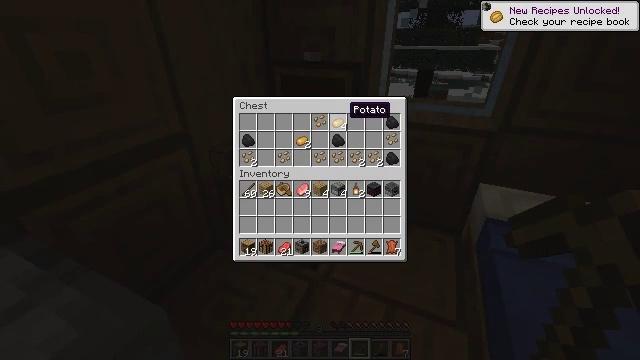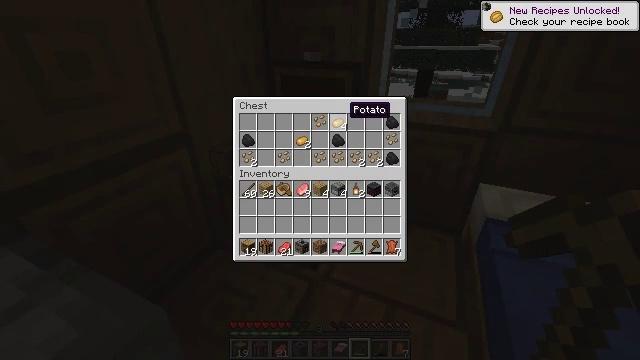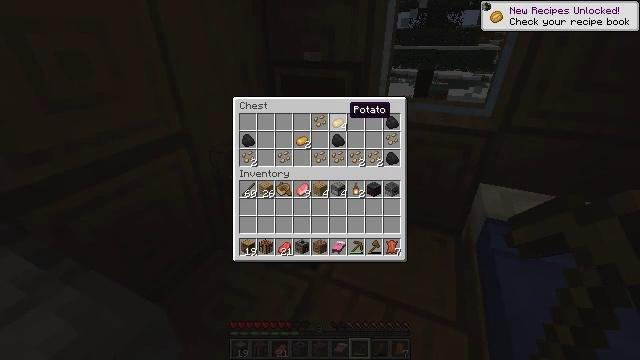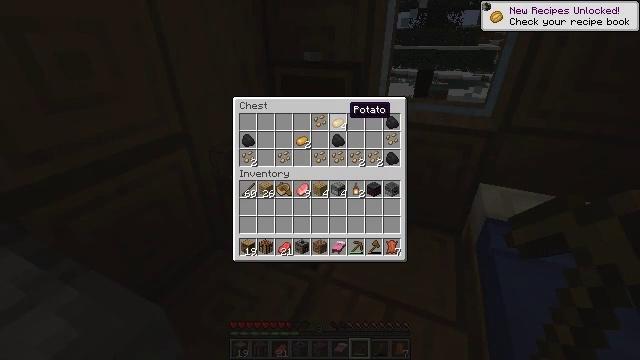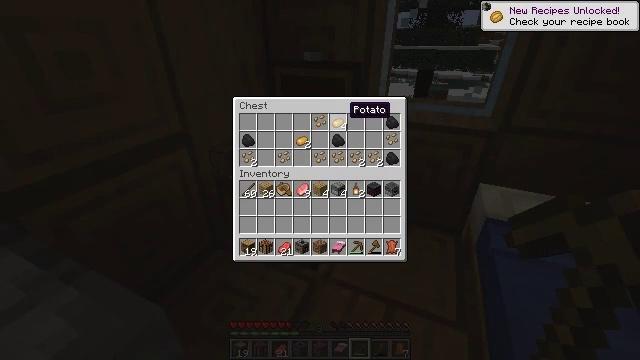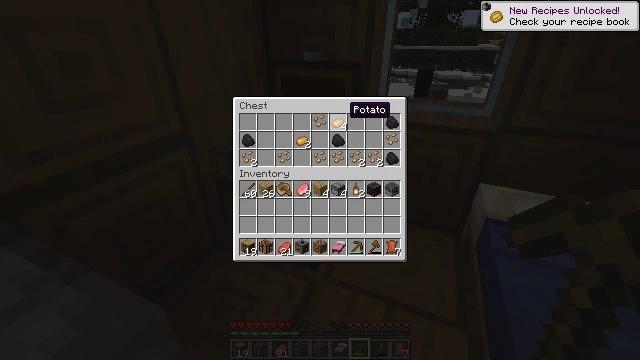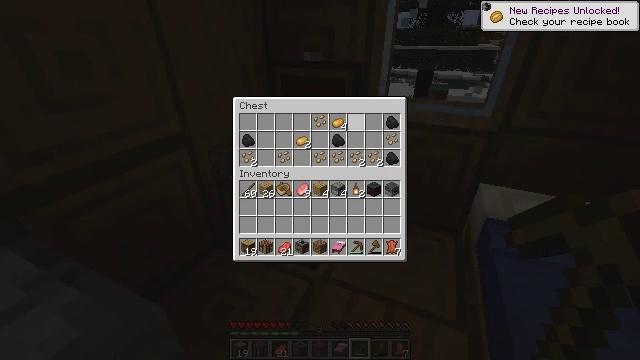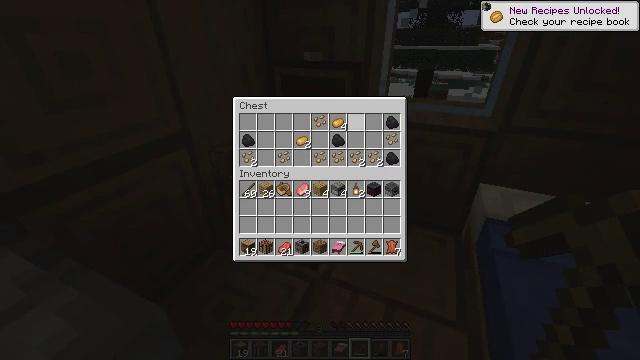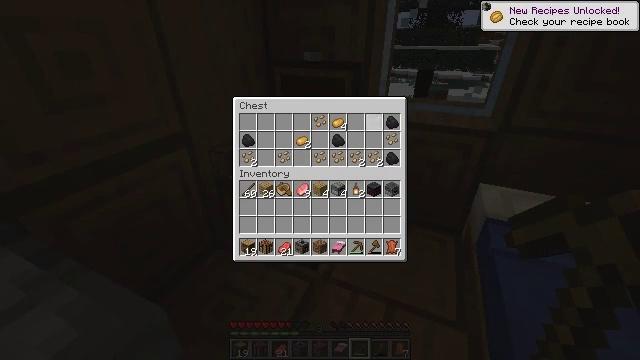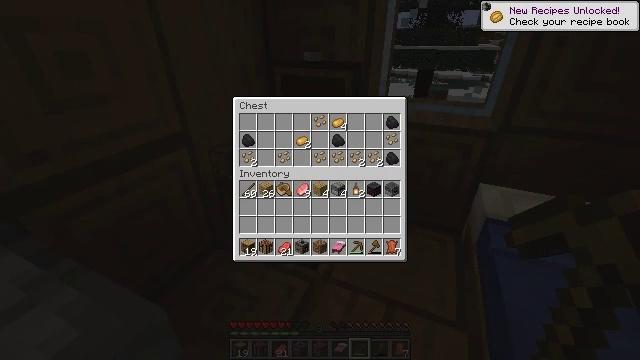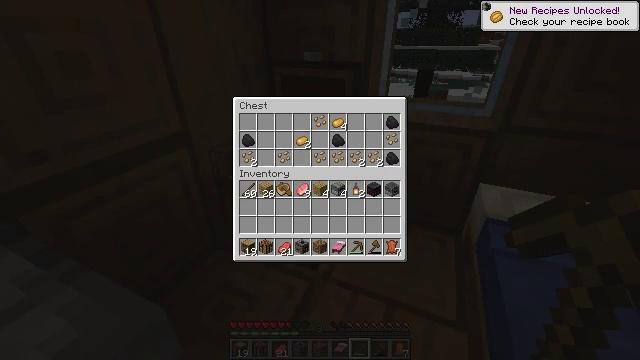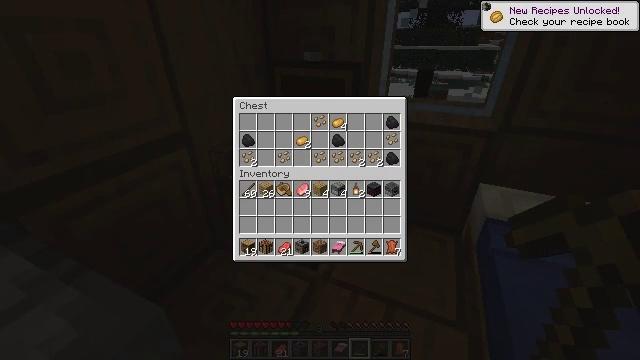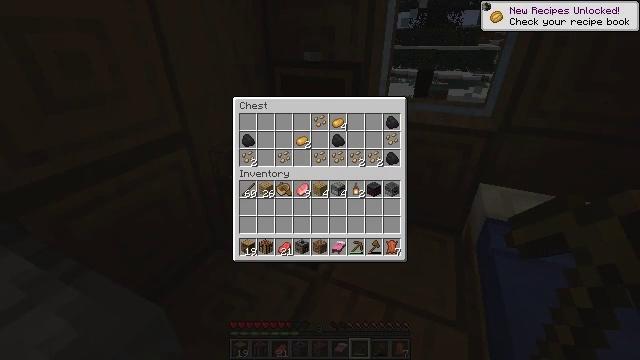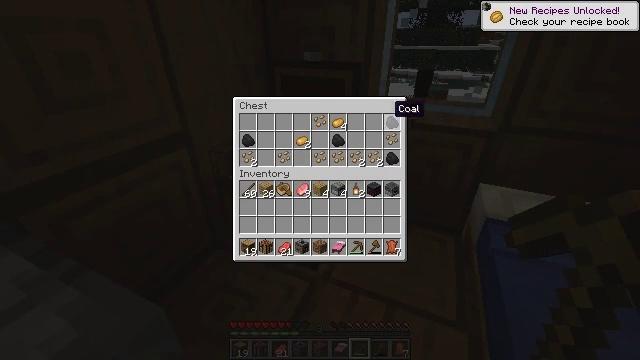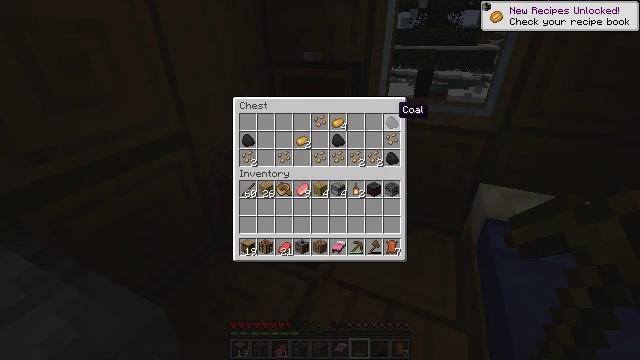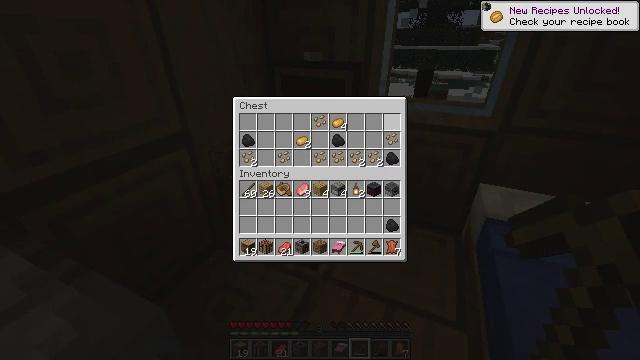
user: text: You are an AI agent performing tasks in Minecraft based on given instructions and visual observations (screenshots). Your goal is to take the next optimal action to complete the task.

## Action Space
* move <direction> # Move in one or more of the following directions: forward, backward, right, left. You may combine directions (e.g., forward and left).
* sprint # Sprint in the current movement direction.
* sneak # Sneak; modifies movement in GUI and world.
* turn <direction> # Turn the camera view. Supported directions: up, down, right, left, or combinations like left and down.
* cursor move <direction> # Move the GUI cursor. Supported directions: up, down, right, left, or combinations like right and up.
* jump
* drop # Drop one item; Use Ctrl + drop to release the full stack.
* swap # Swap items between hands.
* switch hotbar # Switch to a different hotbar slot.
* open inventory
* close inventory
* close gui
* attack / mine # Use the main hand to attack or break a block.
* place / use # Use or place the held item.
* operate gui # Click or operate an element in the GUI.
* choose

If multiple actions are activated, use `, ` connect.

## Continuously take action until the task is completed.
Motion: motion action
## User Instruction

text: Attack the lantern to recycle it.
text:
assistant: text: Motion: sneak
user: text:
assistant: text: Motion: sneak
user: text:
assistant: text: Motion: sneak
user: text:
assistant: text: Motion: sneak
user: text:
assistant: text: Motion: sneak
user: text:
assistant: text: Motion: sneak
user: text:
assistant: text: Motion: sneak, cursor move right
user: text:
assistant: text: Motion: sneak
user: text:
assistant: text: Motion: sneak
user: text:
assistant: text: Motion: sneak
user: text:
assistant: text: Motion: sneak
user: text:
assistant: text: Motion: sneak
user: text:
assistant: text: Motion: sneak, cursor move right
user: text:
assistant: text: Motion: sneak
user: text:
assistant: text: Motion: sneak, operate gui
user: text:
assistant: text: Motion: sneak, operate gui
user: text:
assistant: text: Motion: sneak, operate gui
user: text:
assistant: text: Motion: sneak, cursor move down
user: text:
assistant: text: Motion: sneak, cursor move down
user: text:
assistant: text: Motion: sneak, cursor move down
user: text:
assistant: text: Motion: sneak
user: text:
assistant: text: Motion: sneak
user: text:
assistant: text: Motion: sneak
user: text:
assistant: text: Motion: sneak, operate gui
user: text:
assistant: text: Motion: sneak, operate gui
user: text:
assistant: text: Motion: sneak
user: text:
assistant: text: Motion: sneak, cursor move left and up
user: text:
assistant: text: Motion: sneak, cursor move left
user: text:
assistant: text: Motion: sneak
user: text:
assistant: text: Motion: sneak